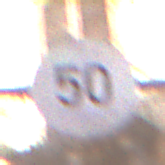
Verkehrszeichen: Geschwindigkeit50
Umgebung: Outdoor, Urban
Tageszeit: MorningAfternoon
Wetter: PartlyCloudy
Licht: Natural
Jahreszeit: NotSpecified
Kontrast: LowContrast